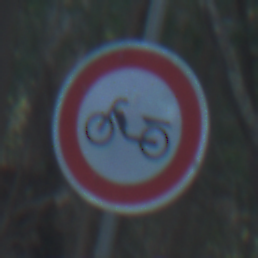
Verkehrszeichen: VerbotMofas
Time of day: MorningAfternoon
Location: Outdoor (Nature)
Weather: Clear
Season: NotSpecified
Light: Natural